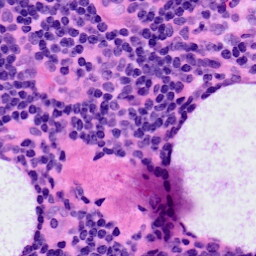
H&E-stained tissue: LymphNode